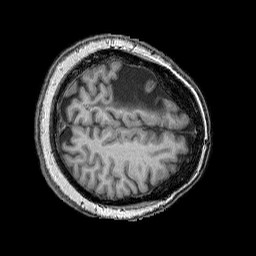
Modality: T1w
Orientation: axial
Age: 40
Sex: female
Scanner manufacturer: siemens
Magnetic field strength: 3 T
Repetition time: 2.25 s
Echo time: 0.00411 s